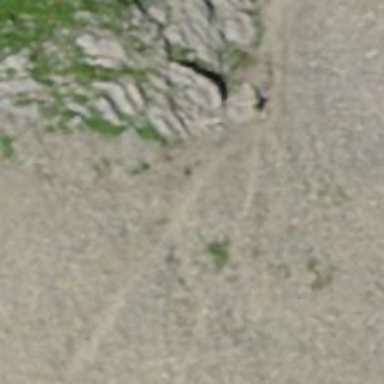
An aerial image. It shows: Ground path.